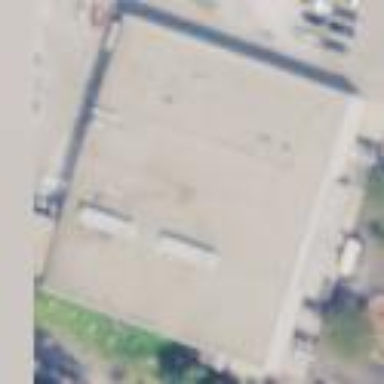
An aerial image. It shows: Police building.